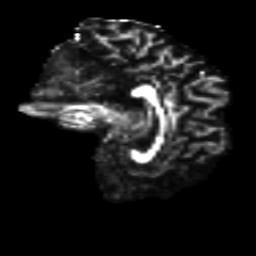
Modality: FA
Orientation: sagittal
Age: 27
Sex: male
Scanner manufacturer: siemens
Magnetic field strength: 3 T
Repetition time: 8.6 s
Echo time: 0.095 s